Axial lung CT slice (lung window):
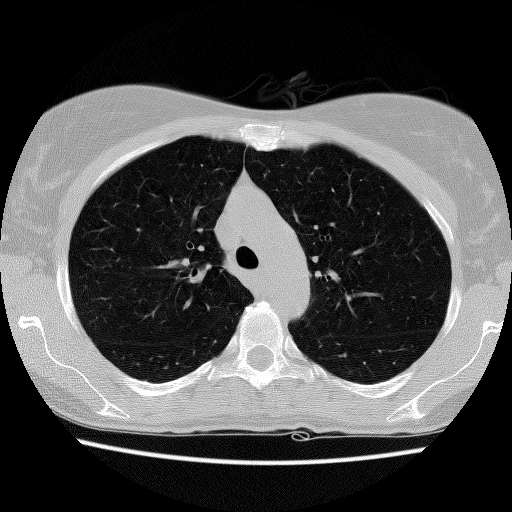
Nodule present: no